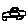
Label: car